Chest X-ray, AP view. Patient: 8 years old, sex M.
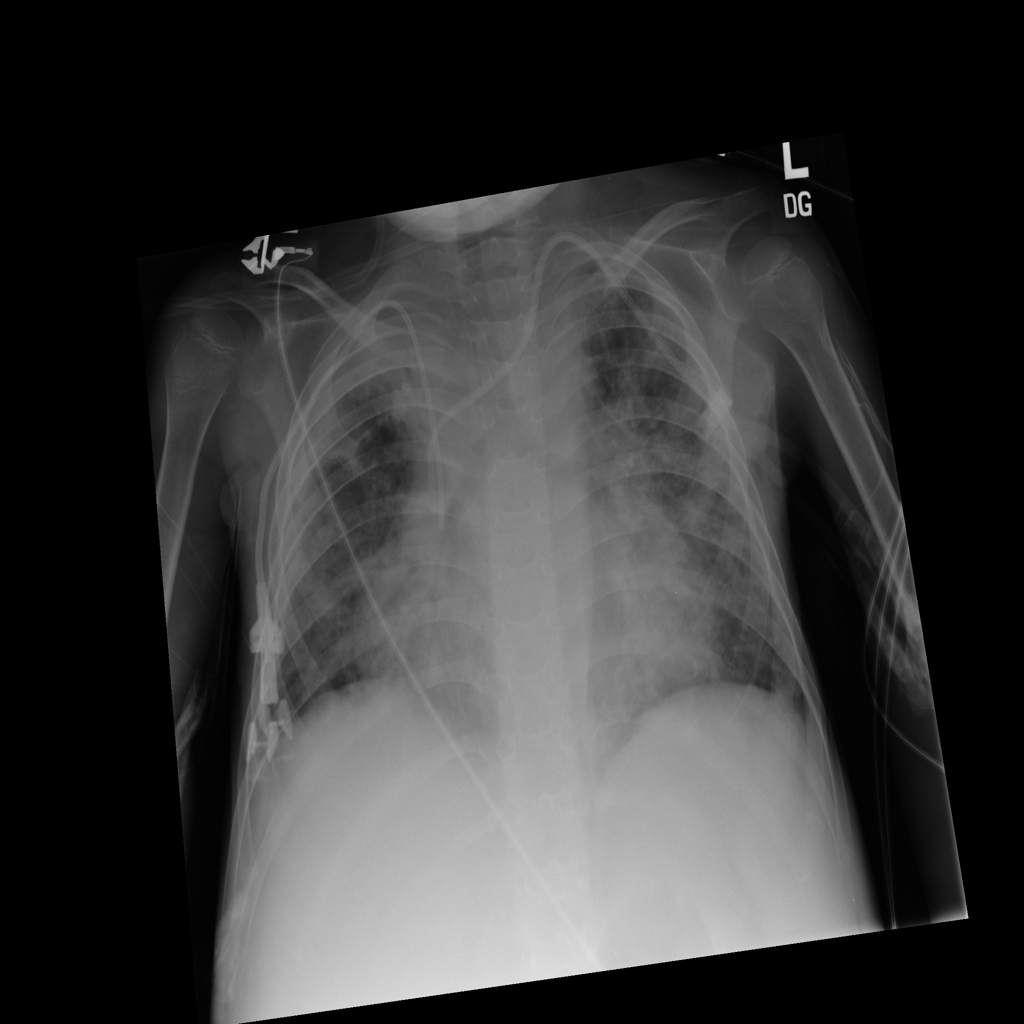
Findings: Cardiomegaly, Consolidation, Effusion, Infiltration, Pleural_Thickening